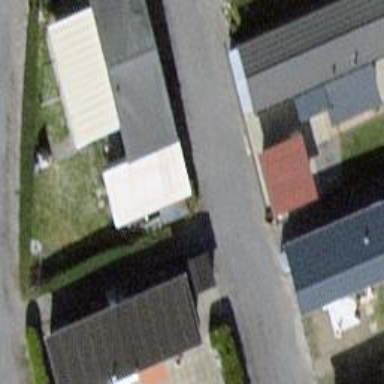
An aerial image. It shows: Static caravan.